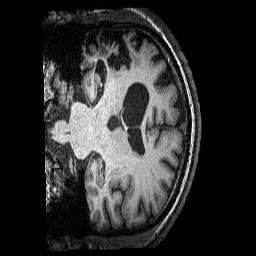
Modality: T1w
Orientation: coronal
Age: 50
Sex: male
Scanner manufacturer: siemens
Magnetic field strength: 3 T
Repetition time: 2.25 s
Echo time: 0.00452 s